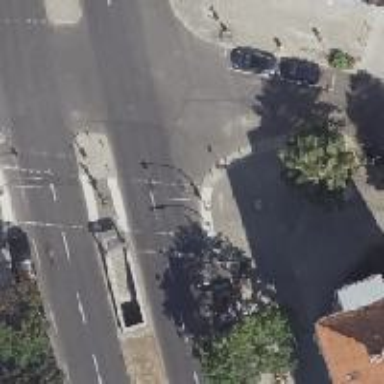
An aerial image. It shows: Sidewalk along the footway.